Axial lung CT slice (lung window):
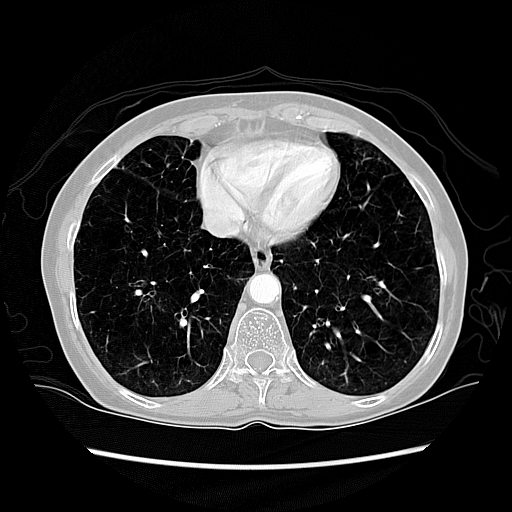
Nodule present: no